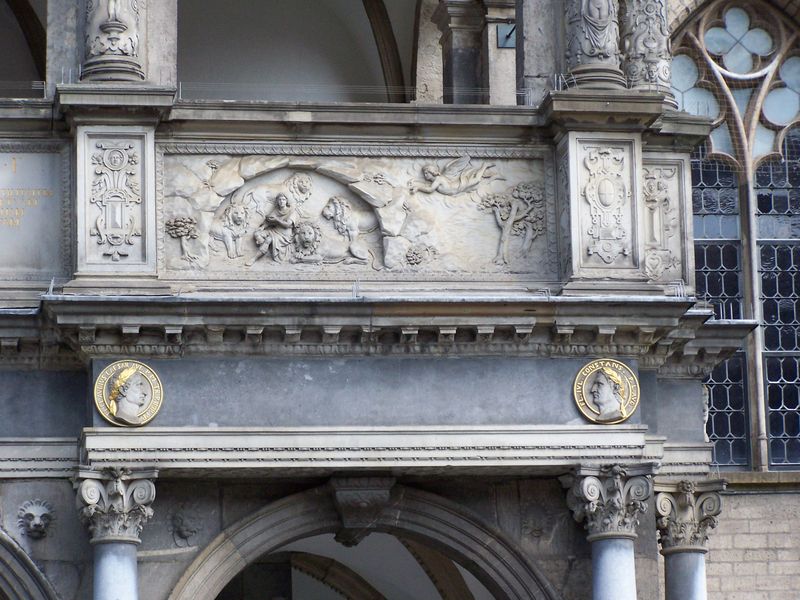
Titel: Köln, Rathauslaube (Obergeschoss 1616/17 verändert)
Künstler: Wilhelm Vernukken
Standort: Köln (EU - D - NRW)
Schlagwörter: baum, kopf, weiß, bäume, ausschnitt, fenster, frau, glas, köpfe, licht, marmor, profil, säule, säulen, gebäude, haus, ornament, gesichter, architektur, mensch, stein, steine, bild, portrait, brüstung, gold, gotik, höhle, engel, balkon, relief, schrift, bogen, fassade, giebel, mauer, detail, inschrift, ornamente, foto, bögen, eingang, besitzer, medaillon, kapitelle, kapitell, sims, gesims, gruft, löwen, spitzbogen, eingan, löwe, korinthisch, tympanon, bgen, supraporte, vierpass, medaillons, daniel, medaiilon, madaillons, kapielle, #bogen, habakuk